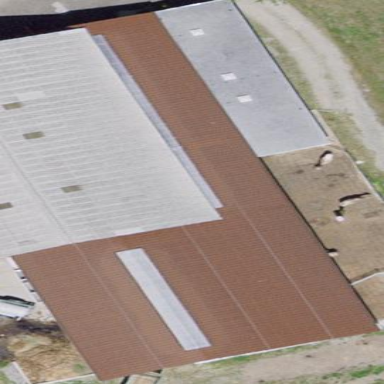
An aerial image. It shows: Farm auxiliary building.